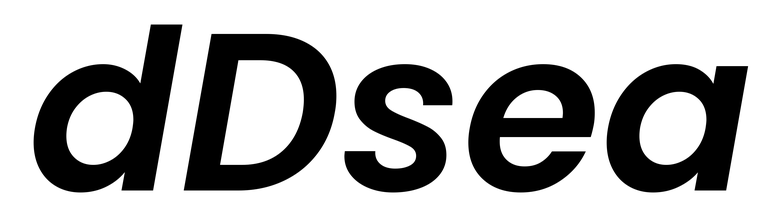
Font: Poppins-SemiBoldItalic